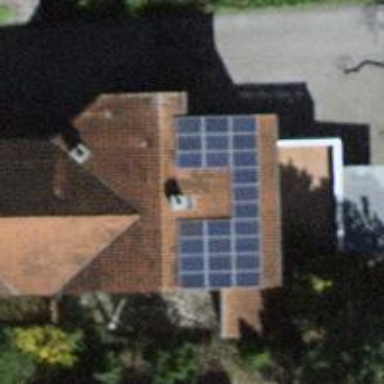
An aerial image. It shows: Small solar photovoltaic panel generator installed on roof.